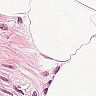
Metastatic tissue present: no